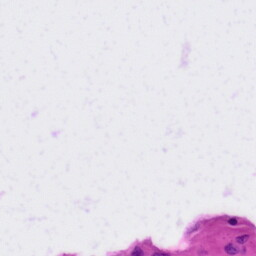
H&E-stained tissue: Tonsil